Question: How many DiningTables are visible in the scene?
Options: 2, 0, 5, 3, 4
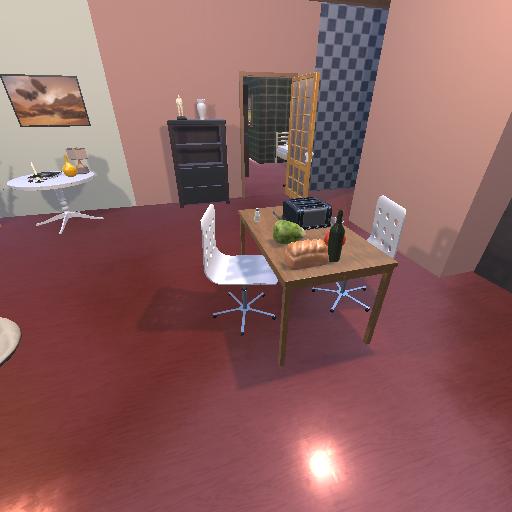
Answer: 2